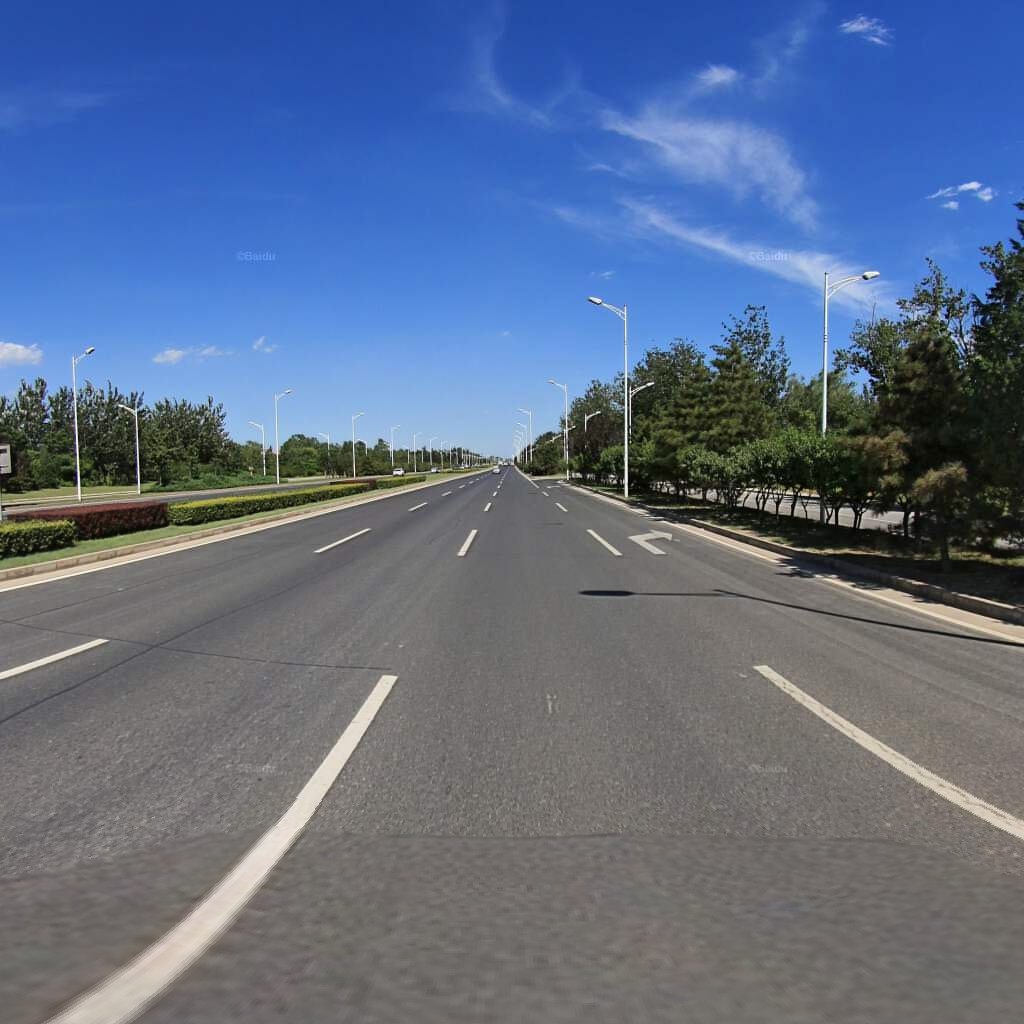
Region: Haidian
Road damage annotations: transverse patch, longitudinal patch, longitudinal patch, longitudinal patch